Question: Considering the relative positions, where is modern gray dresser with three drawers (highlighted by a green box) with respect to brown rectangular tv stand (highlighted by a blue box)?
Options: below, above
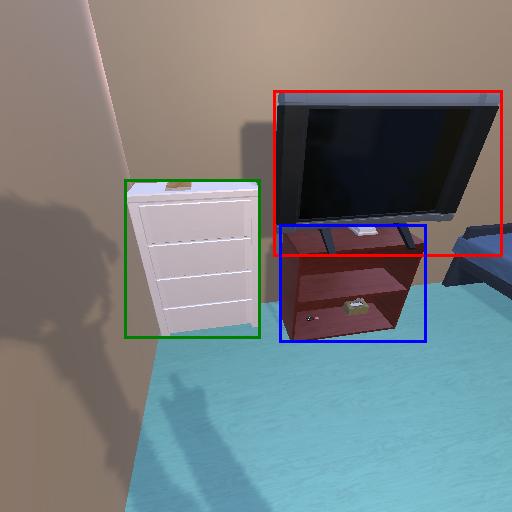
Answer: below